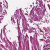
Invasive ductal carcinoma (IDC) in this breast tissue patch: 0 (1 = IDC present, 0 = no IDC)